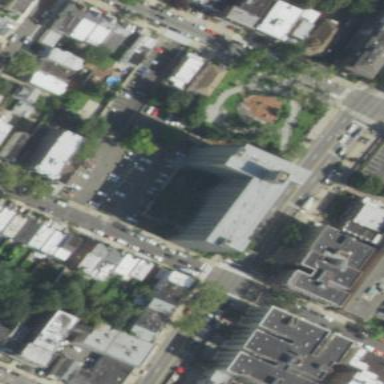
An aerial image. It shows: Building.